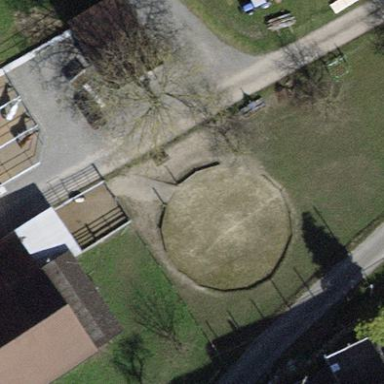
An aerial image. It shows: Equestrian pitch for leisure land sports.